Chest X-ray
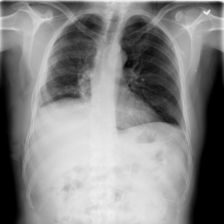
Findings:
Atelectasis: negative
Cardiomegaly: negative
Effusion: positive
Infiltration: negative
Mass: negative
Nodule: negative
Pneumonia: negative
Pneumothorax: positive
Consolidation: negative
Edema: negative
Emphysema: negative
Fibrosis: negative
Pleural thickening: negative
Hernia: negative